Field crop: tomato
Growth stage: 1
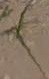
Species: cyperus